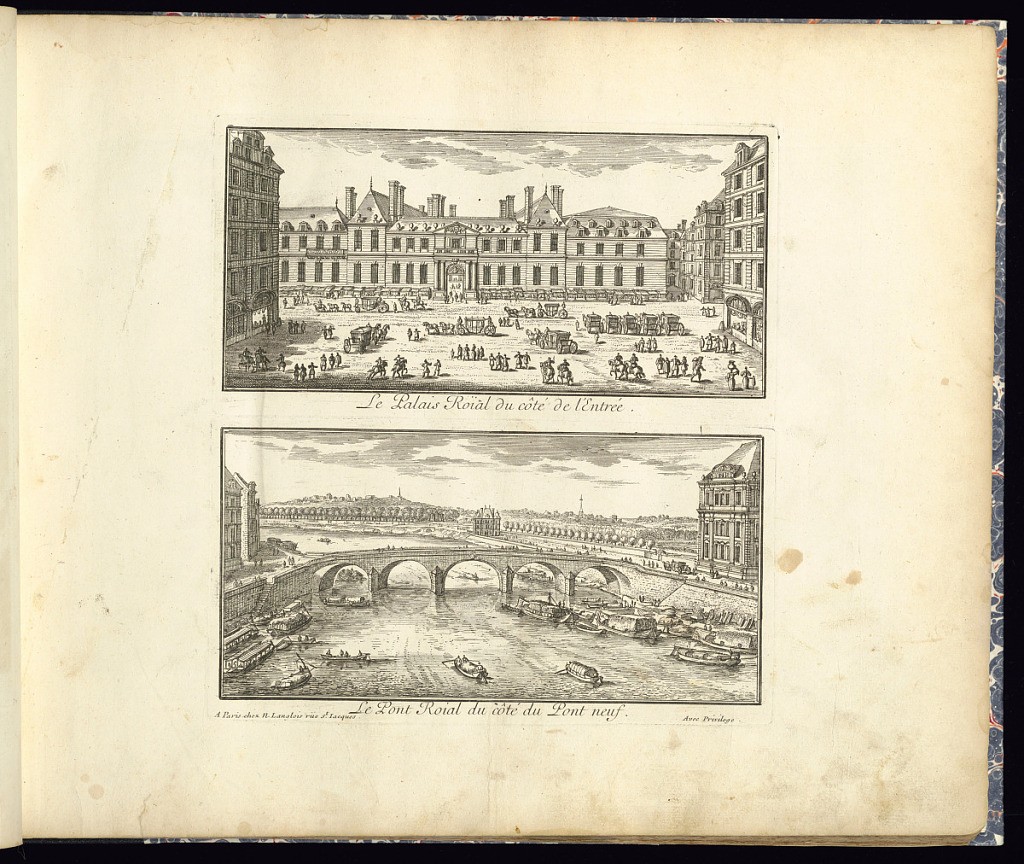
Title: Le Palais Roïal du côté de l’Entrée
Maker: Gabriel Perelle, French, 1604–1677
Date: late 17th century
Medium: Etching on laid paper
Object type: Print
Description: Two plates printed on a single sheet. Architectural views of buildings and bridges in Paris. Above, the entrance façade of the Palais Royal in Paris. Below, a view of the River Seine and the Pont Royal (Bridge) from the Pont Neuf (Bridge). The views include figures, boats, barges, and carriages. The plates are titled and signed. The plates are titled and signed.